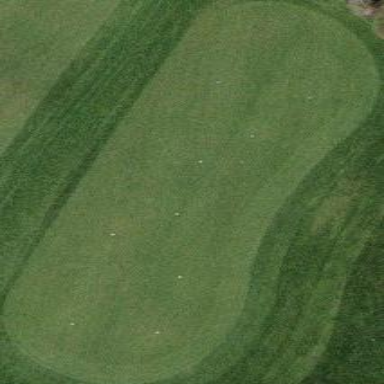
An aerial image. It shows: Golf green.